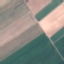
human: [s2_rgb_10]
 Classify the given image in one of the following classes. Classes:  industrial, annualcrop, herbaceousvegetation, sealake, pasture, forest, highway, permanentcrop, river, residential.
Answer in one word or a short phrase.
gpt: AnnualCrop